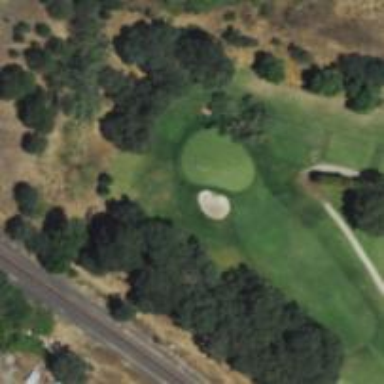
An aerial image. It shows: Golf hole.